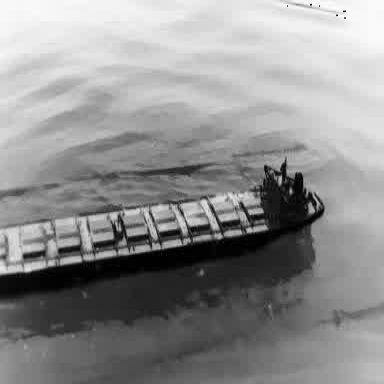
There is a liner in the infrared image.